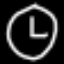
Label: clock